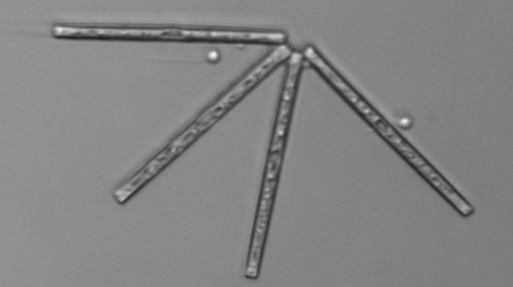
Label: Thalassionema